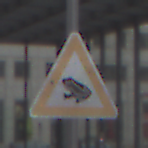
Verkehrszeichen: AmphibienwanderungRechts
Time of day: MorningAfternoon
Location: Outdoor (Urban)
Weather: Overcast
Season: NotSpecified
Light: Natural